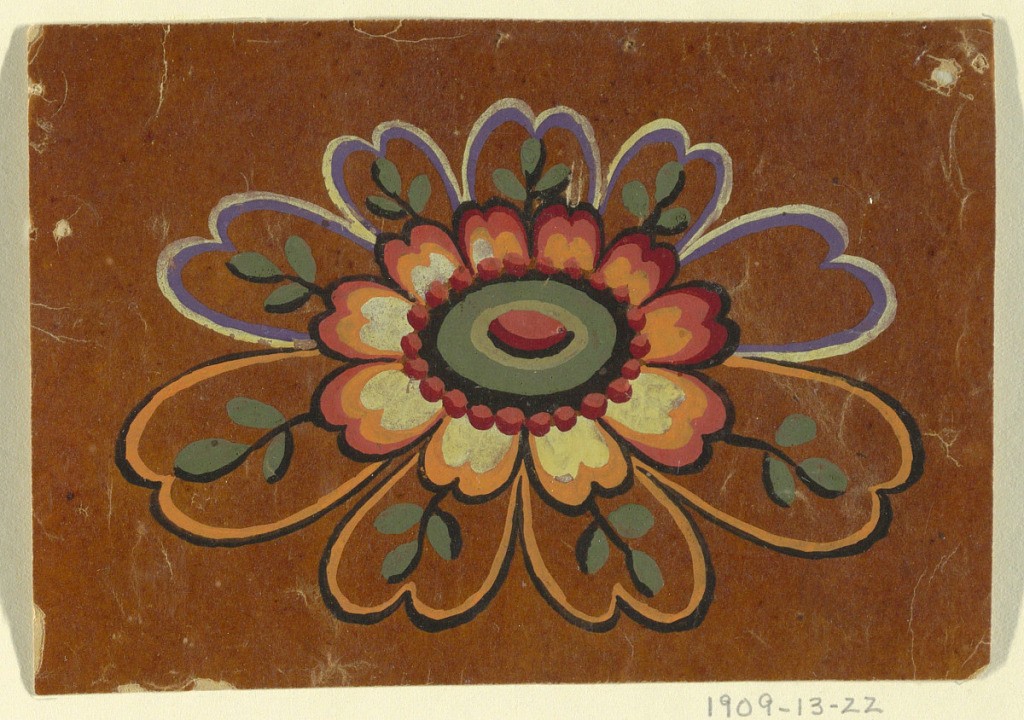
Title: Design for a Woven Motif
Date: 1815–1830
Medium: Brush and gouache on oily tracing paper
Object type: Drawing
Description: Fantastical flower shown perspectively in bird's eye view.